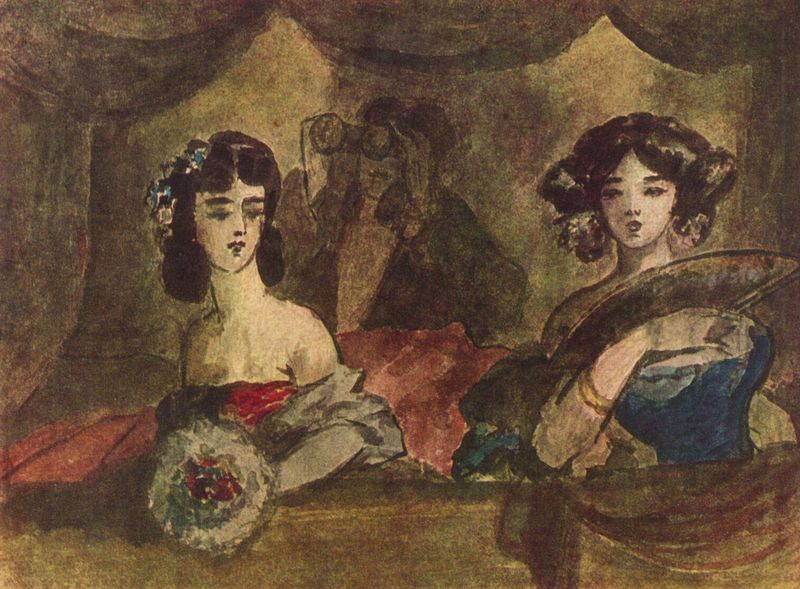
Titel: Die Loge
Künstler: Constantin Guys
Standort: Wien
Institution: Graphische Sammlung der Albertina
Schlagwörter: blau, dunkel, gemälde, mann, umhang, aquarell, frauen, grün, mädchen, ocker, blumen, braun, damen, decolte, dunkelbraun, elegant, frau, frisur, frisuren, grau, haar, handschuhe, kleid, kleider, köpfe, schmuck, schwarz, tisch, zeichnung, blick, blüten, rosen, rot, tuch, ball, fächer, gesellschaft, malerei, arme, blicke, haarschmuck, hals, herr, schauen, vorhang, brüstung, gold, haare, sessel, sitzend, aufführung, oper, publikum, theater, madame, rosa, scheitel, schulter, schultern, balkon, beobachten, zuschauer, zuschauerinnen, oliv, besucher, loge, draperie, strauss, fein, stola, leuchten, abendkleid, abendkleider, betrachter, blumenstrauss, bouquet, fecher, laviert, spanisch, balustrade, asien, stilisiert, entwurf, trüb, daumier, gedeckt, armreif, fernrohr, fernglas, opernglas, roben, kavalier, straus, theaterloge, besucherinnen, biedermeiersträußchen, ranglosche, japanierin, üpernglas, bakonscene, spanische loge, opernglass